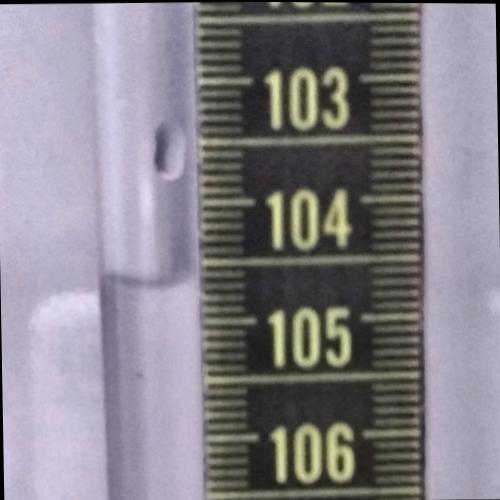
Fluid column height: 104.7 cm